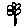
Label: flower